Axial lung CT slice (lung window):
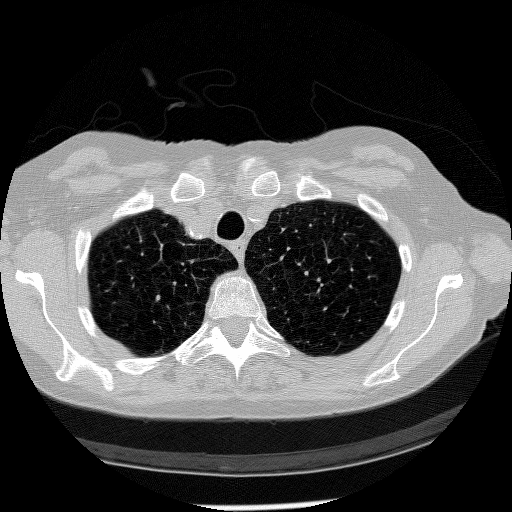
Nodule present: no